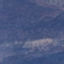
Land use / land cover: HerbaceousVegetation